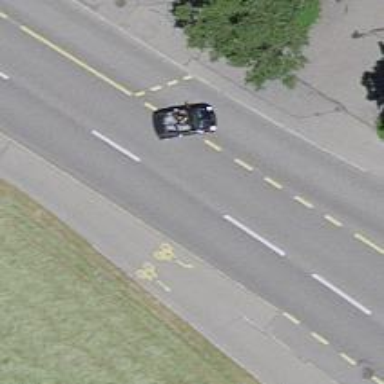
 which also serves as cycleway sharing busway."